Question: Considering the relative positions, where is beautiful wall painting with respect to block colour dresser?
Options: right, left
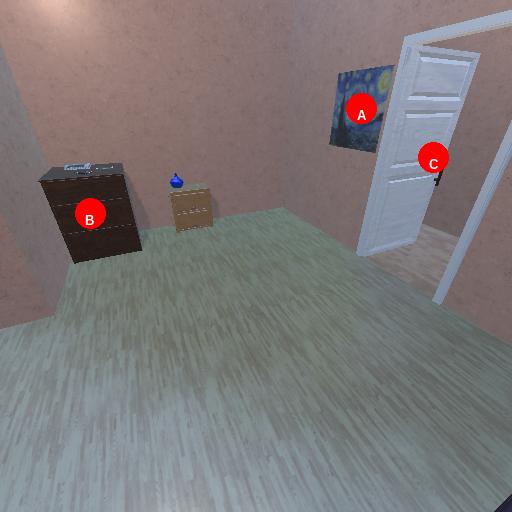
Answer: right